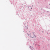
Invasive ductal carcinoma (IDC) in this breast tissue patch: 0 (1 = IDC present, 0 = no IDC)